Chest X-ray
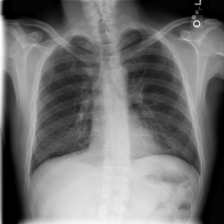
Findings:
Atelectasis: negative
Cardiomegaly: negative
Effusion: negative
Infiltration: negative
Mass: negative
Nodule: negative
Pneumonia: negative
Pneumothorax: negative
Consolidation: negative
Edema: negative
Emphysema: negative
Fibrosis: negative
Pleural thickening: negative
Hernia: negative